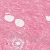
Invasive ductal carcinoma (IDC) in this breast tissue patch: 0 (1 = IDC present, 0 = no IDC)